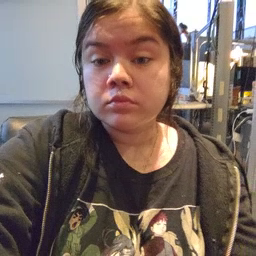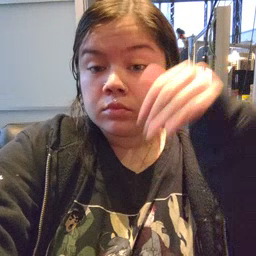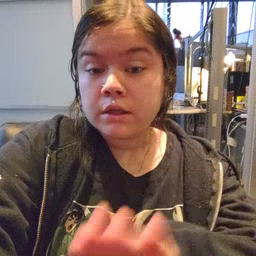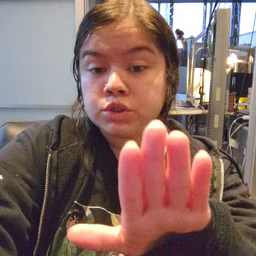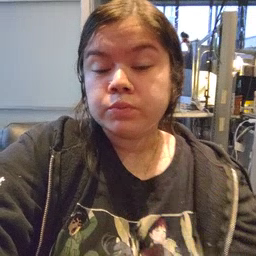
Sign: into